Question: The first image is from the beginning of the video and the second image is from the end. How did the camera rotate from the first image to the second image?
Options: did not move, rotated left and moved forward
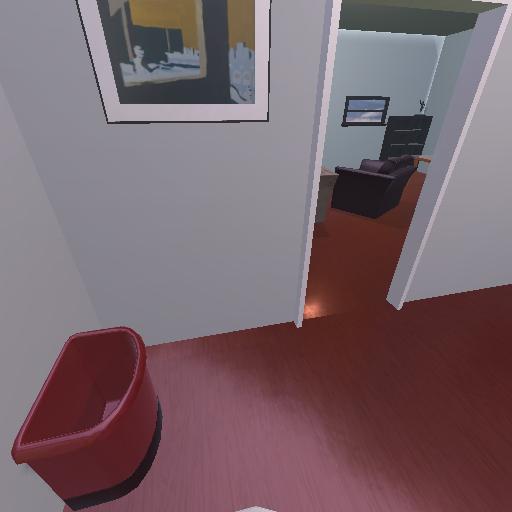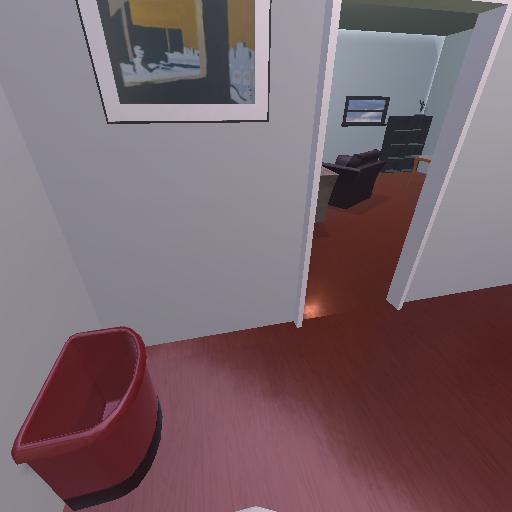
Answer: did not move